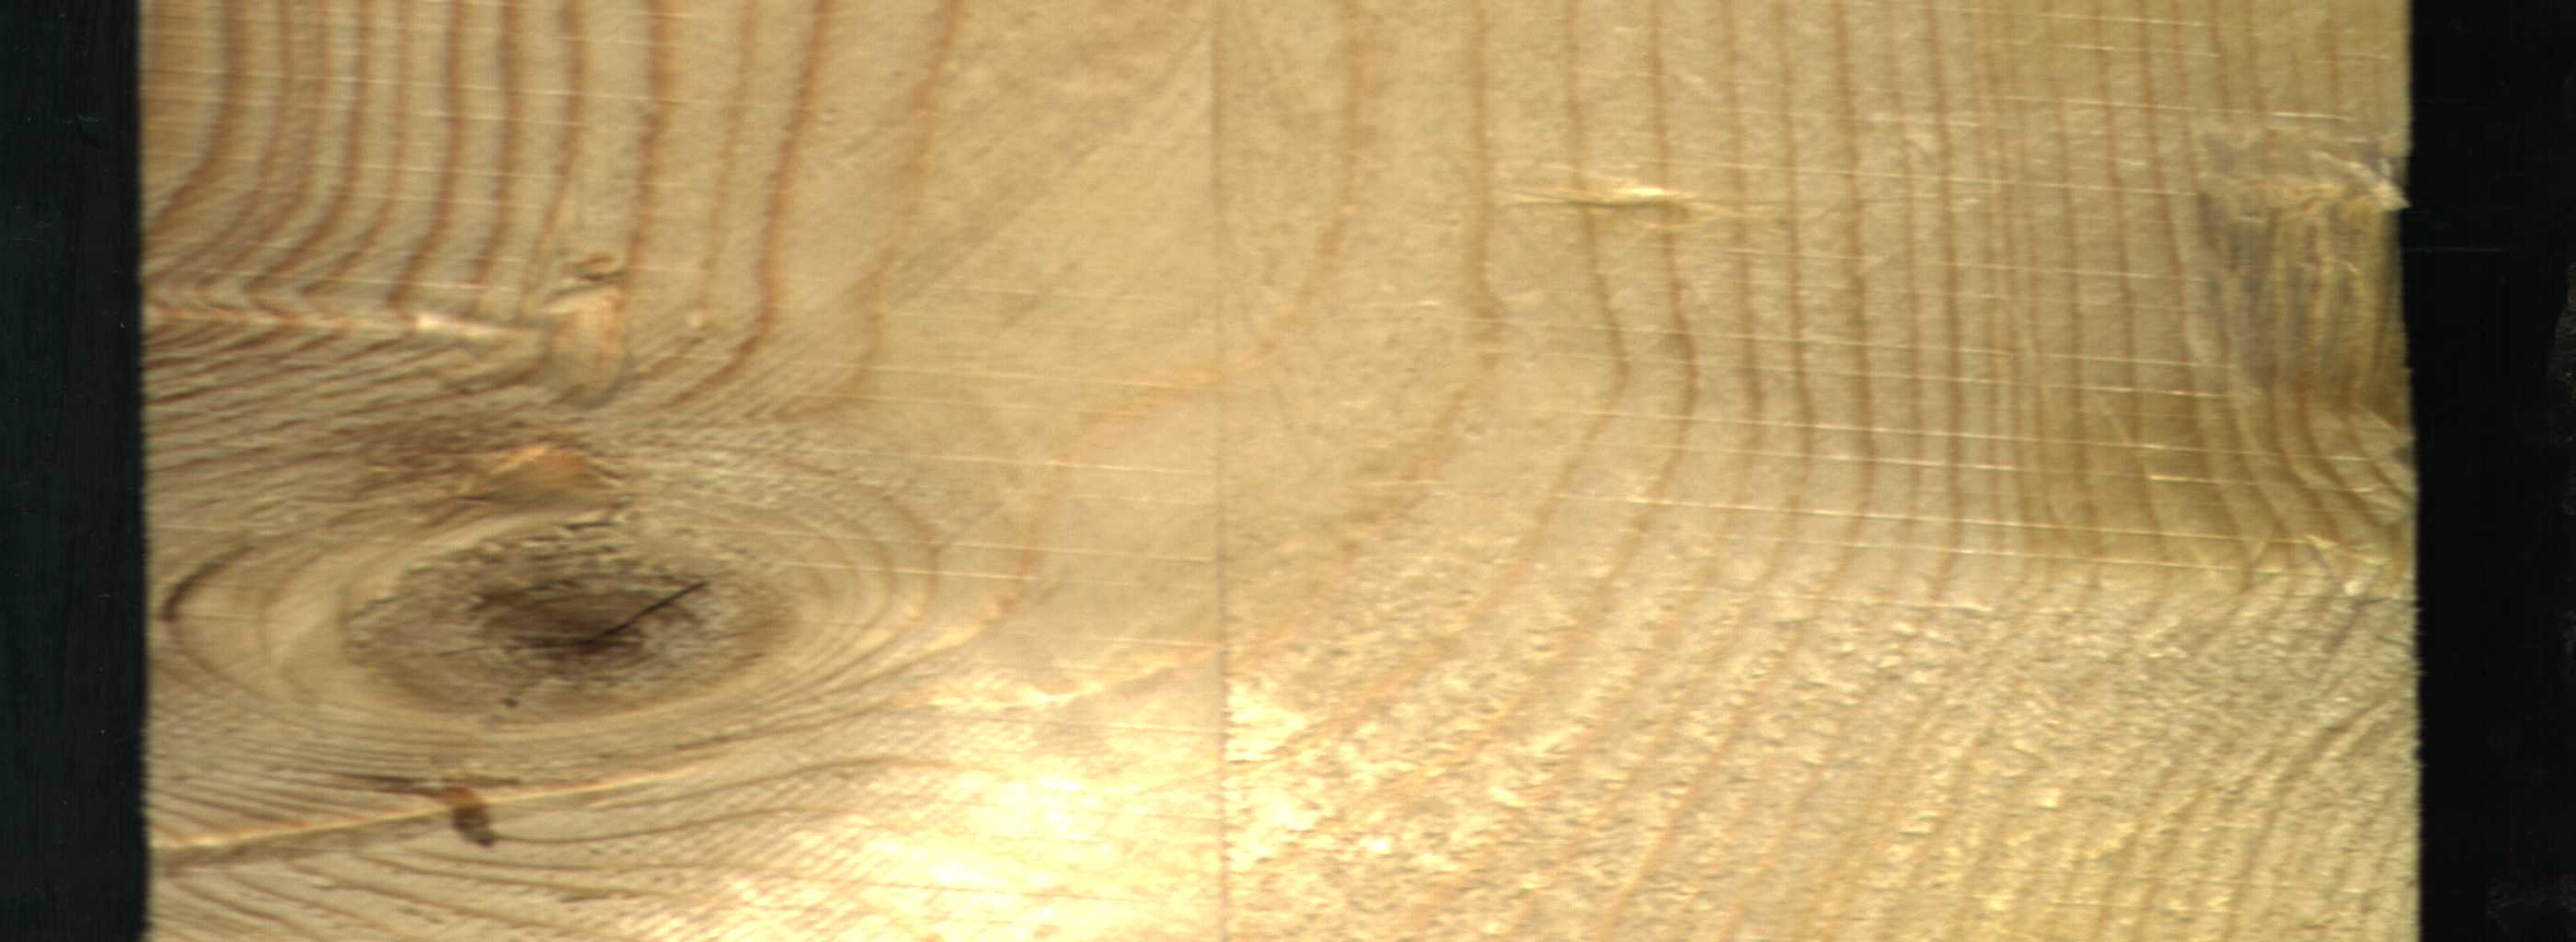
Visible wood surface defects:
knot_with_crack